Question: We are building a intranet web application in PHP with CakePHP.
However we have barely experience with CakePHP
Our Intranet will have two user portals.
1. Employee portal
2. Client portal
Both portals will use the same data but have their own user interface.
Employees can see other data than clients and vice versa.
We want to build a central core for both portals. For example, a single authentication system, a contact form, a notification functionality, same footer information, etc. We want to use this central core as much as possible so we don't have to rewrite code.

We use Git to manage our code. We want to make a branch for both portals and one for the shared core.
We hope you can give us some advise about how setting this up with CakePHP.
- - - - -
Thanks for any advice
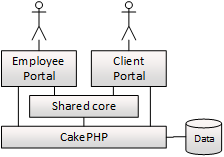
Answer: Eventually, you'll start noticing similarities between the 2 portals, and the code-base. If they are sharing same data, why don't you have a single code-base and have permissions around what users can see based on roles? We had to do this recently when we merged 3 pages into 1. 1 page was for admin, and the other 2 was for other roles. Then users started requesting features on page 2 that page 1 already has etc etc. it became a mess and we decided to consolidate these pages into 1, and have permissions around what each users can see based on their roles. Also read more about helpers as it will come handy, so you dont make your view bloated.